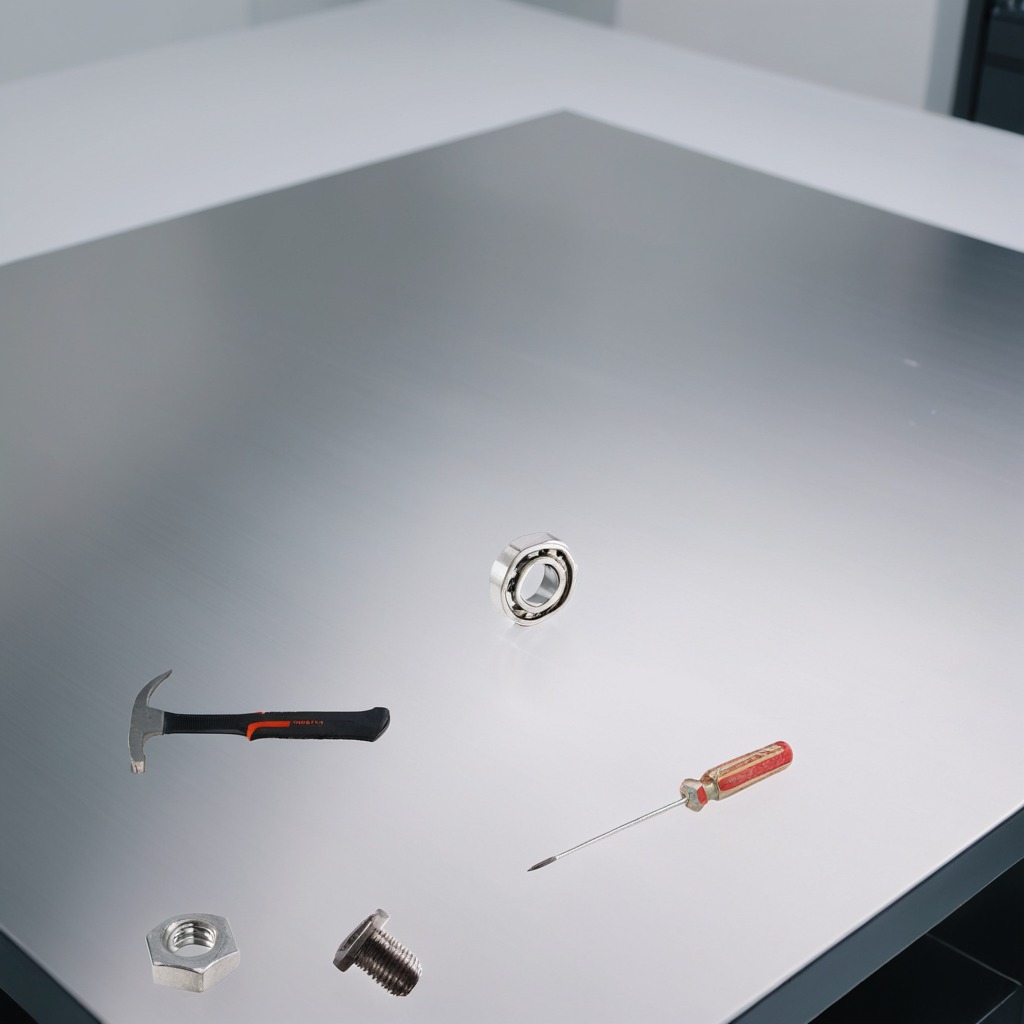
A metal ball bearing, a hammer, a metal machine screw, a screwdriver, and a metal nut are lying on the stainless steel table.